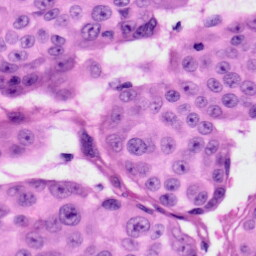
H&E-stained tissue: Skin